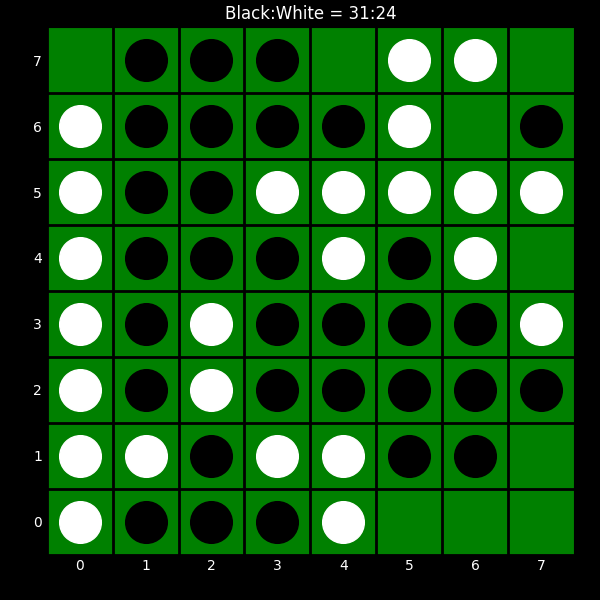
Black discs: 31
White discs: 24